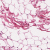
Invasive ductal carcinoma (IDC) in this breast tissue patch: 0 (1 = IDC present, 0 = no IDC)